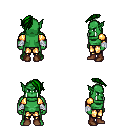
a pixel art fantasy rpg character, male body template, orc, green skin, gold arm armor, gold greaves, green long mohawk hairstyle, white cloth bandages, brown shoes, four views (front, back, left, right), 2x2 character sprite sheet, small pixel art, hard edges, no anti-aliasing